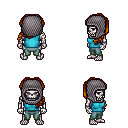
a pixel art fantasy rpg character, male body template, skeleton, teal sleeveless shirt, teal pants, brunette princess hairstyle, chain hood, four views (front, back, left, right), 2x2 character sprite sheet, small pixel art, hard edges, no anti-aliasing